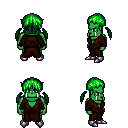
a pixel art fantasy rpg character, male body template, orc, green skin, brown robe, gold greaves, green twin-tailed hairstyle, metal boots, four views (front, back, left, right), 2x2 character sprite sheet, small pixel art, hard edges, no anti-aliasing